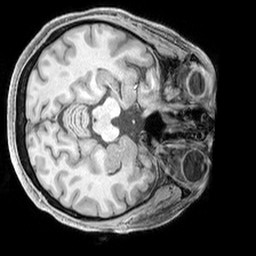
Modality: T1w
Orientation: axial
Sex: female
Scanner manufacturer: siemens
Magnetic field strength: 3 T
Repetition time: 2.3 s
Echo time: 0.00226 s